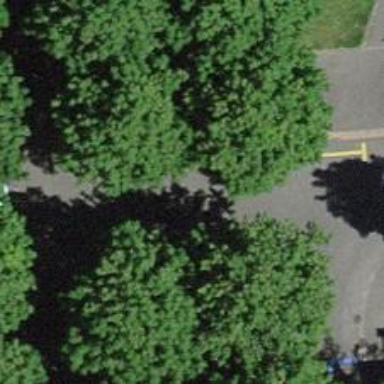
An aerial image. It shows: Unmarked crossing on the road.